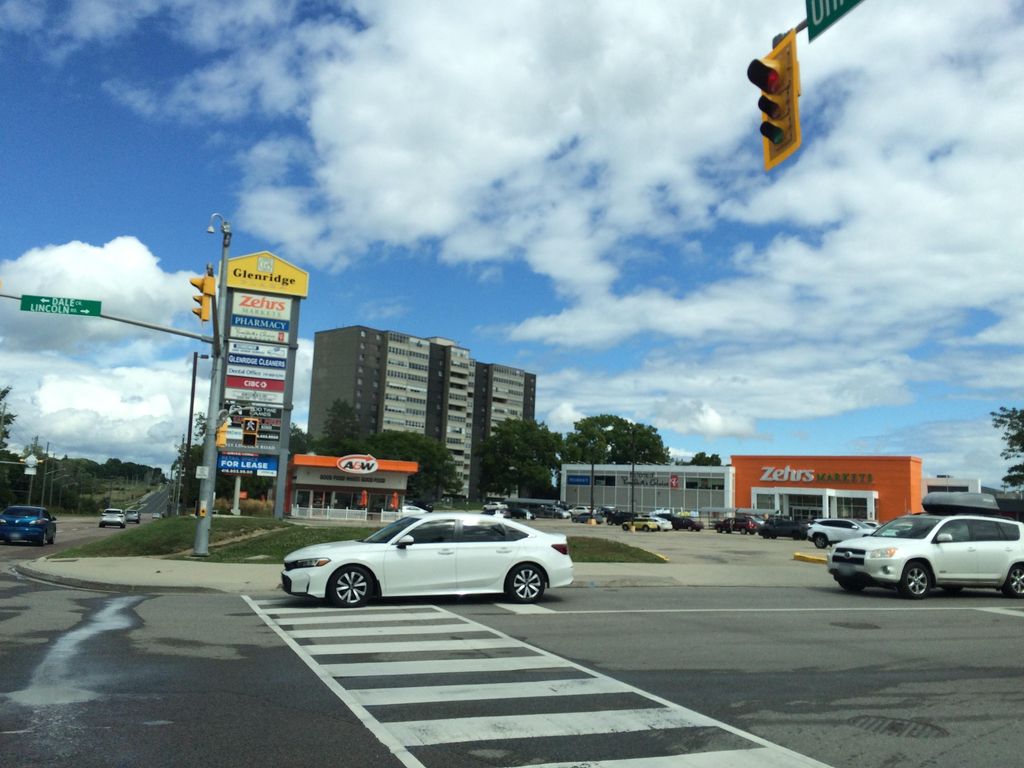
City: kitchener-waterloo